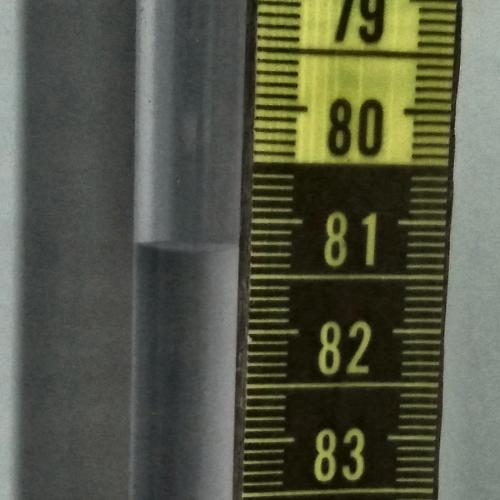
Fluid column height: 81.2 cm